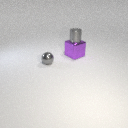
large purple metal cube below small gray metal cylinder